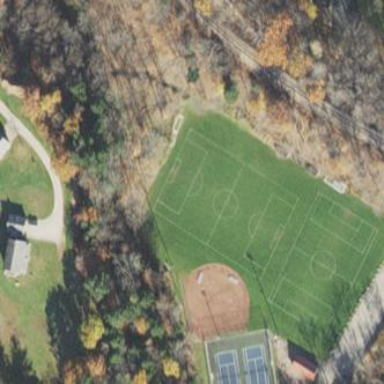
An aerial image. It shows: Soccer pitch for outdoor sports and leisure activities.